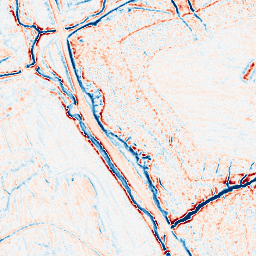
Category: edge_preserving
Decomposition family: bilateral
Decomposition parameters: d: 9
sigma_color: 75
sigma_space: 50
Upsampling method: quadratic
Upsampling parameters: scale: 4
Upsampling scale: 4